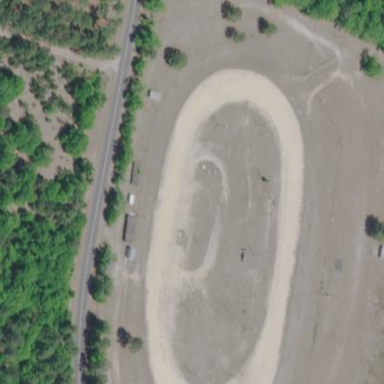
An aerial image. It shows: Raceway for motor sports.